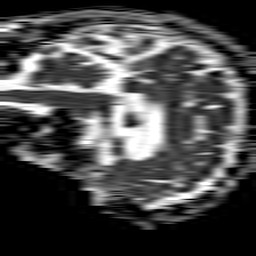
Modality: ADC
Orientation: sagittal
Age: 74
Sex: male
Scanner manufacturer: philips
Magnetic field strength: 1.5 T
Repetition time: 4.6 s
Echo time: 0.08631 s